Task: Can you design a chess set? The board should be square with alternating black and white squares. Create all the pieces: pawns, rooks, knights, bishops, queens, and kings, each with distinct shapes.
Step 4780:
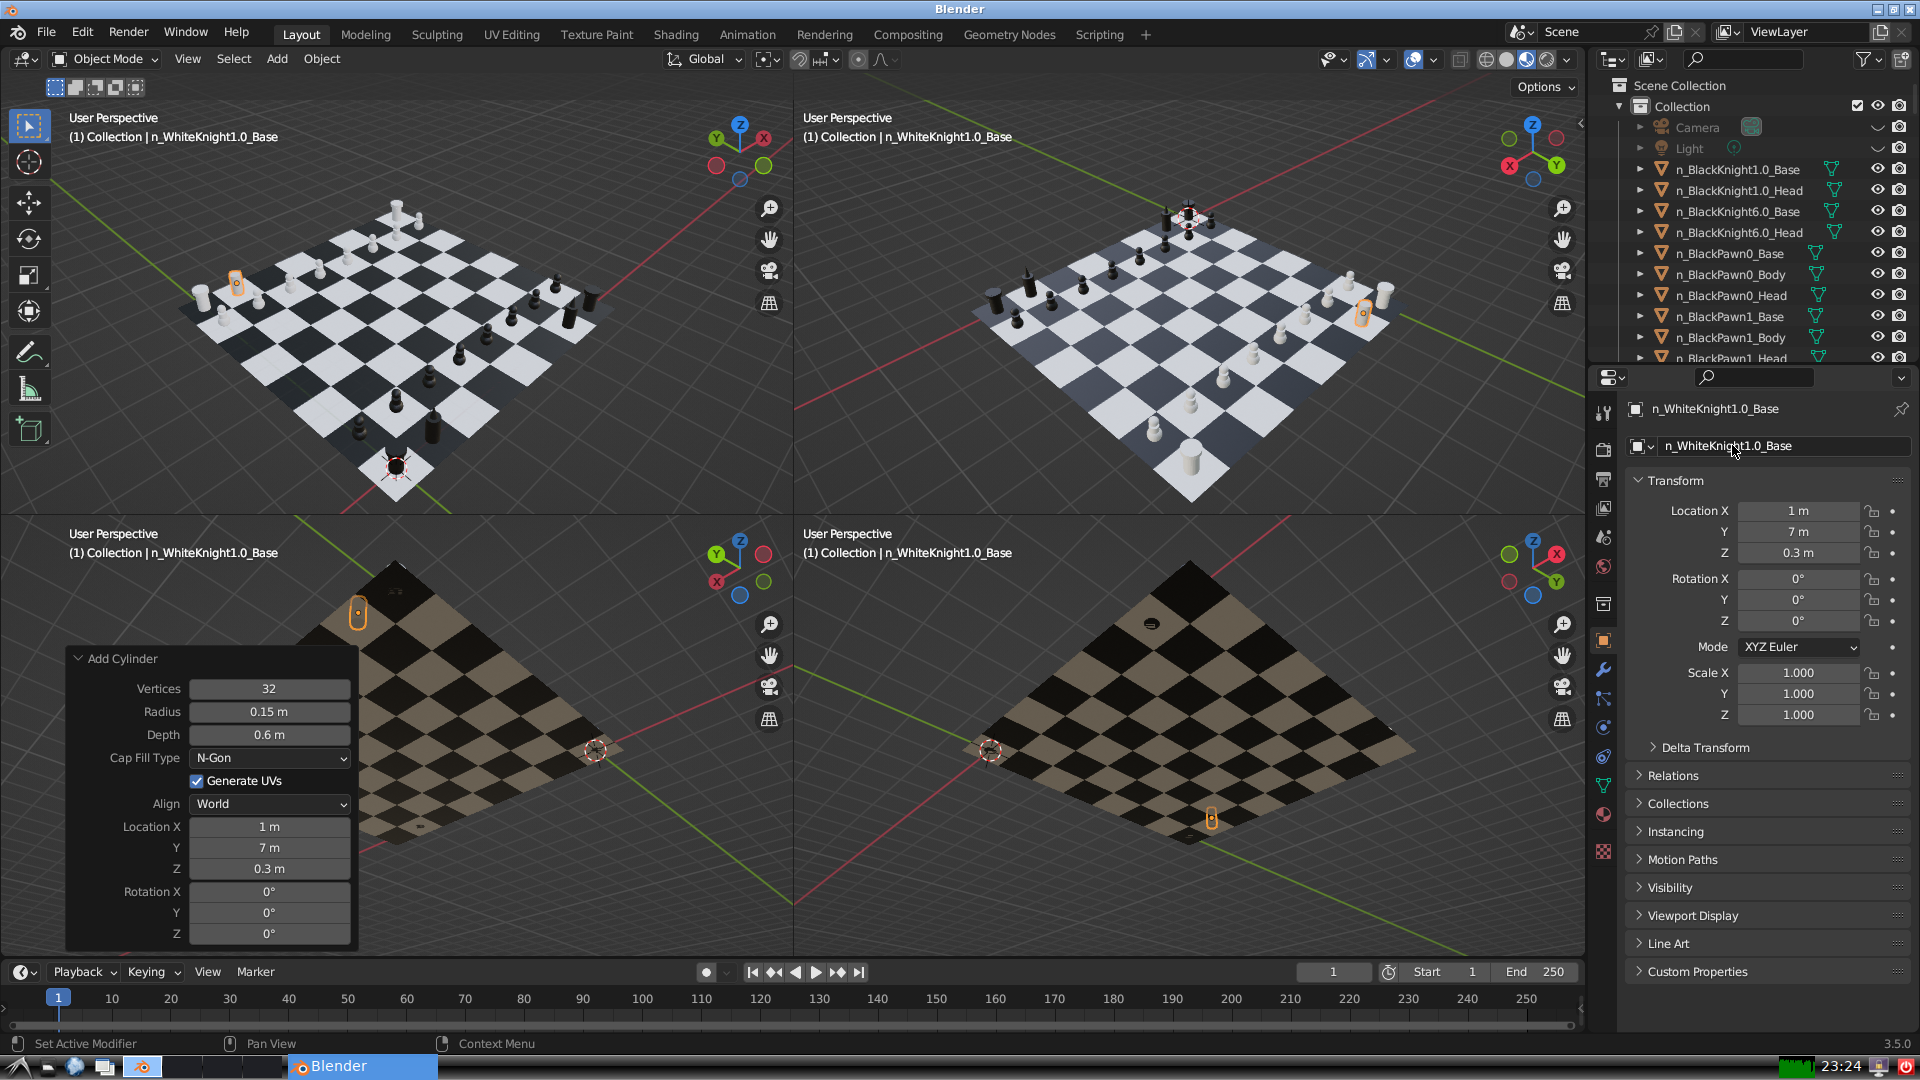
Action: {"mouse_move": [1603, 815]}